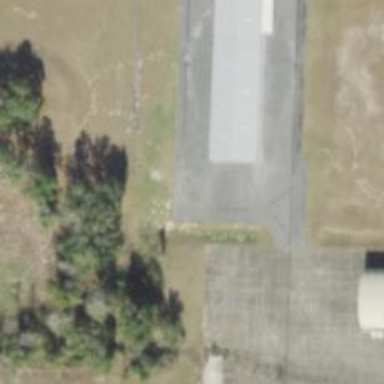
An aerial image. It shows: Asphalt taxiway at the airport.